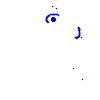
Particle: pion